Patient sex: M
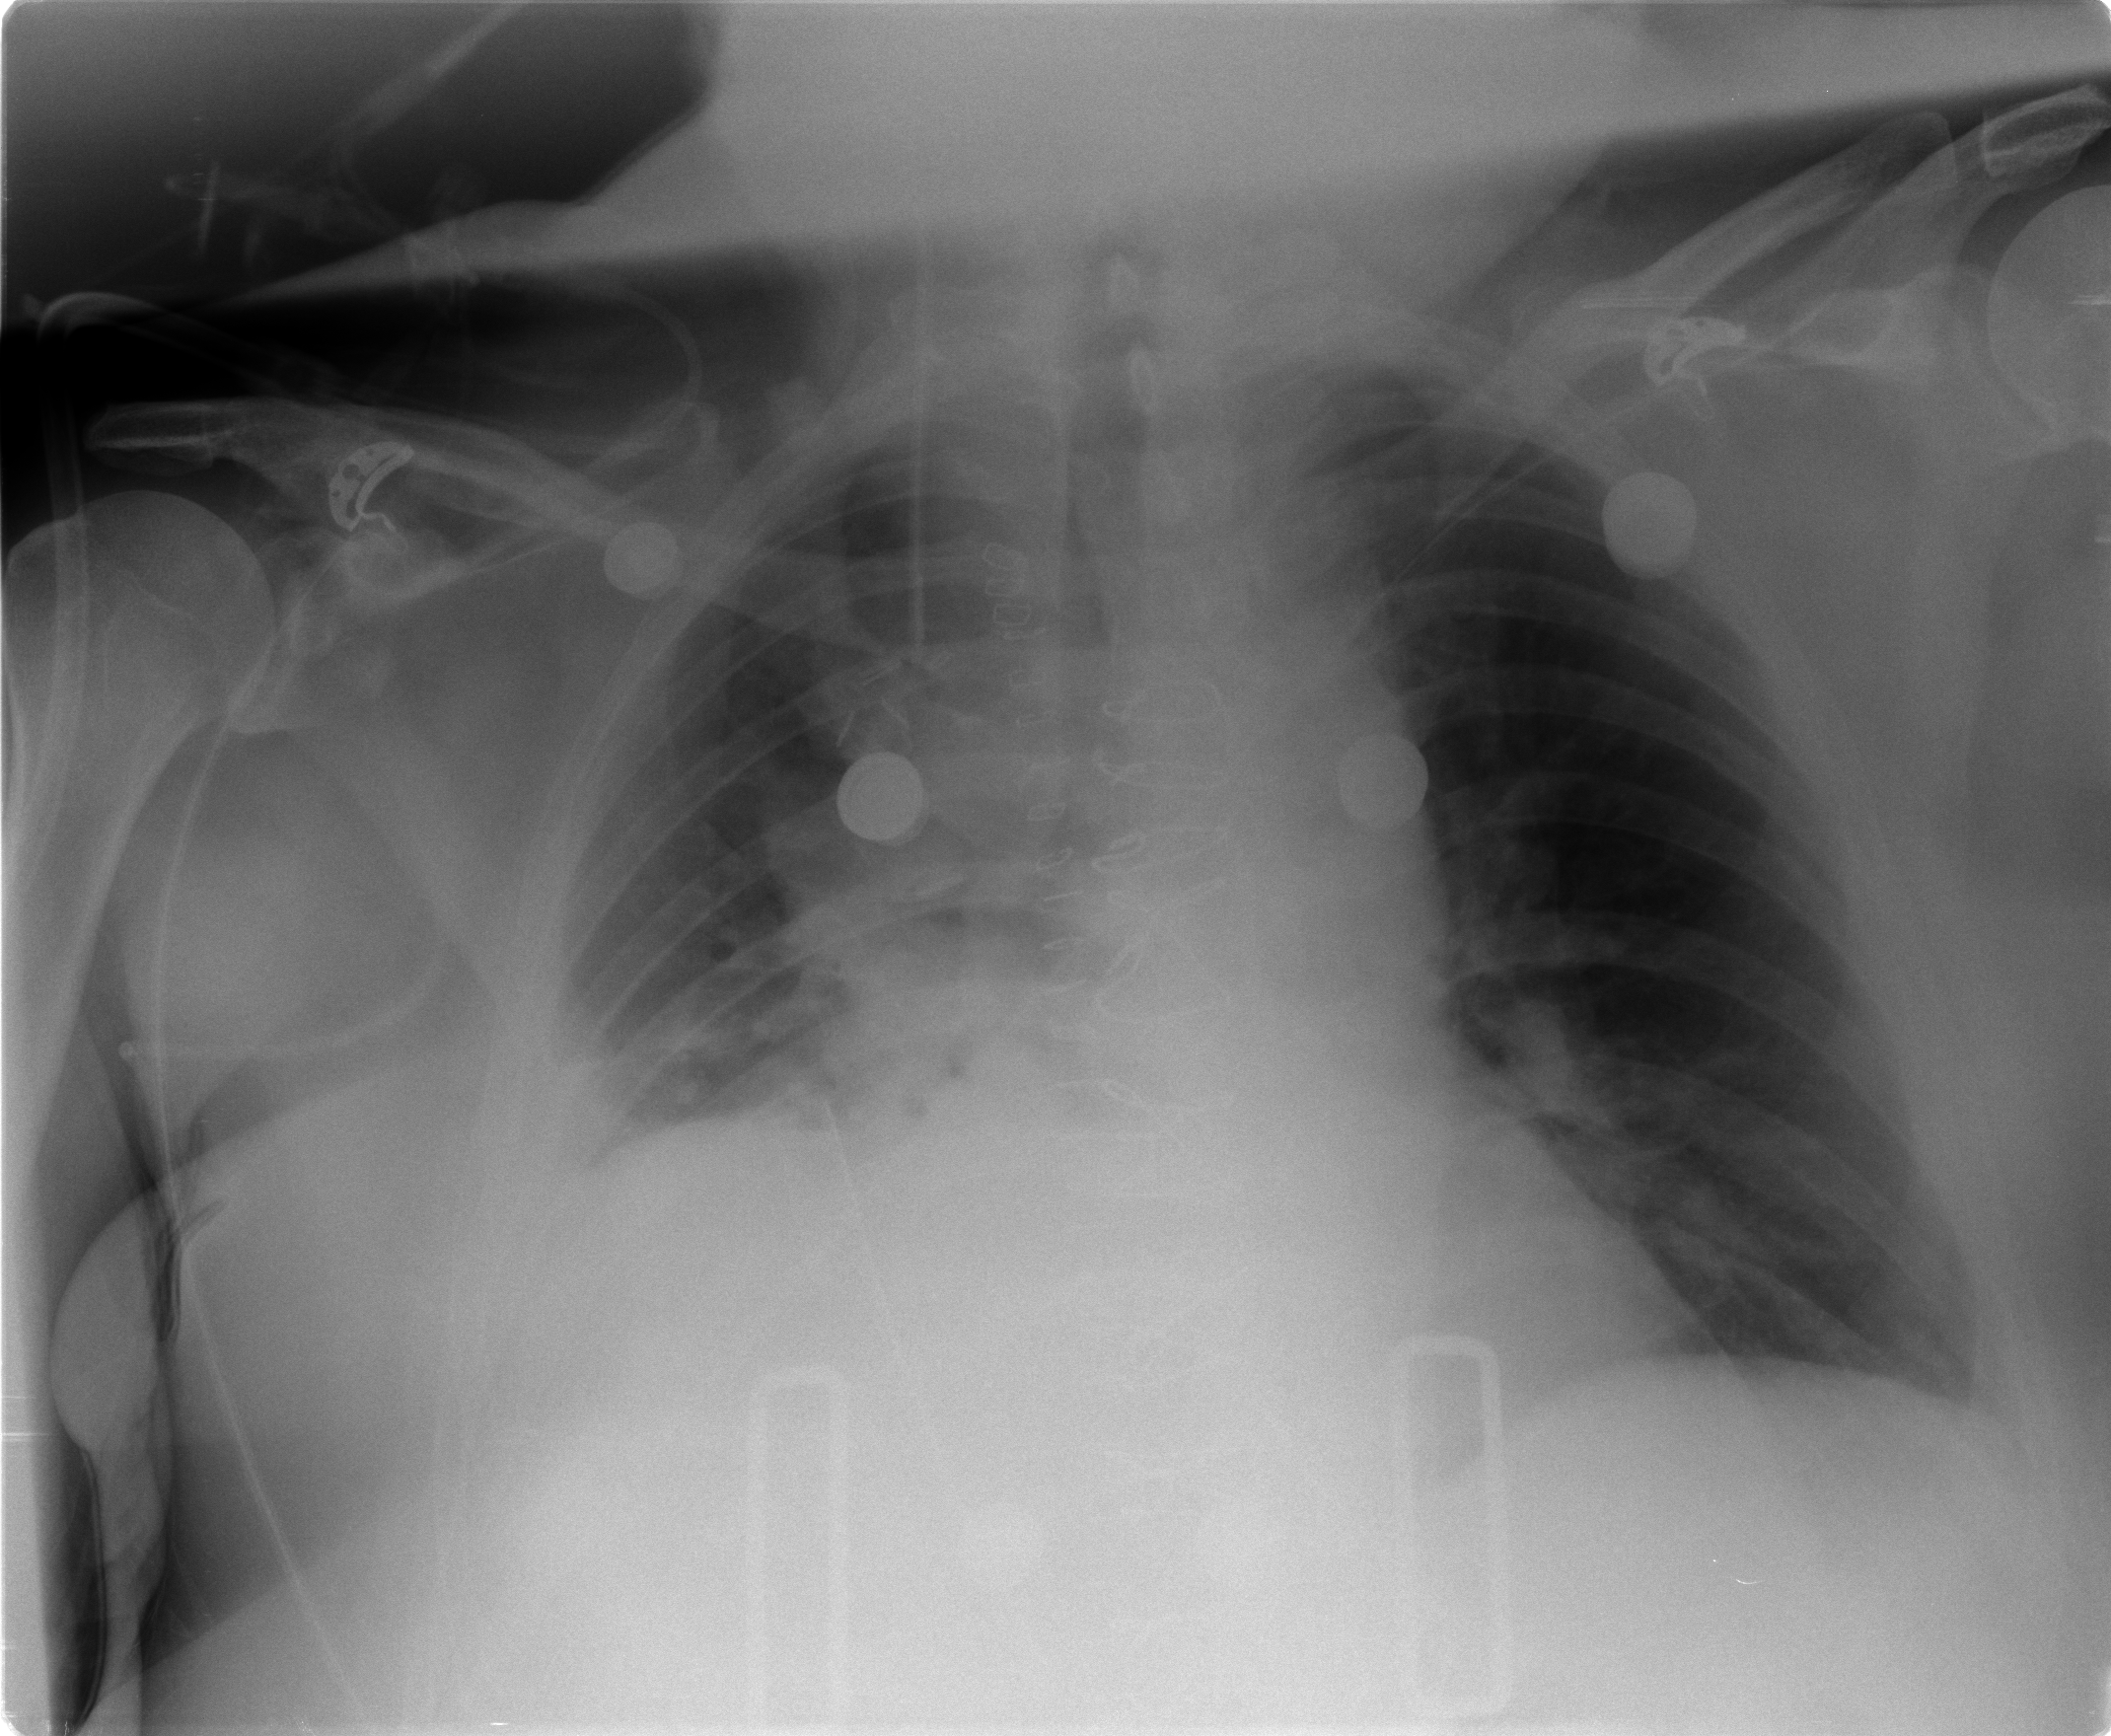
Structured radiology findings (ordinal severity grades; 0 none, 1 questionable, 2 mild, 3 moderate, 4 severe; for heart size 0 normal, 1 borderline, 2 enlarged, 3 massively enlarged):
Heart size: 0
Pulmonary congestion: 1
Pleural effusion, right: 2
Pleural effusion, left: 0
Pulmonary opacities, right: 1
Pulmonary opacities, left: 0
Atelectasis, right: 2
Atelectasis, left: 0